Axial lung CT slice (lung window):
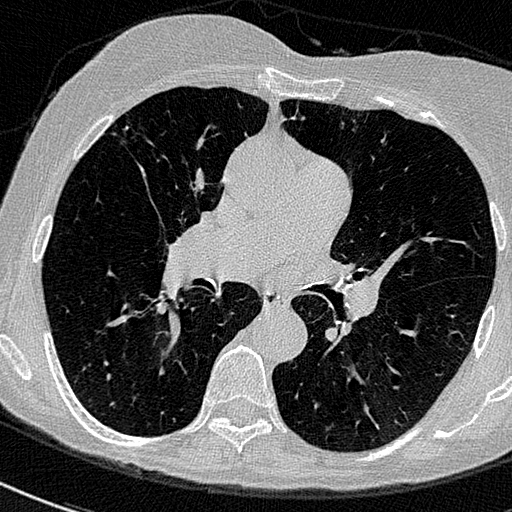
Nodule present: no